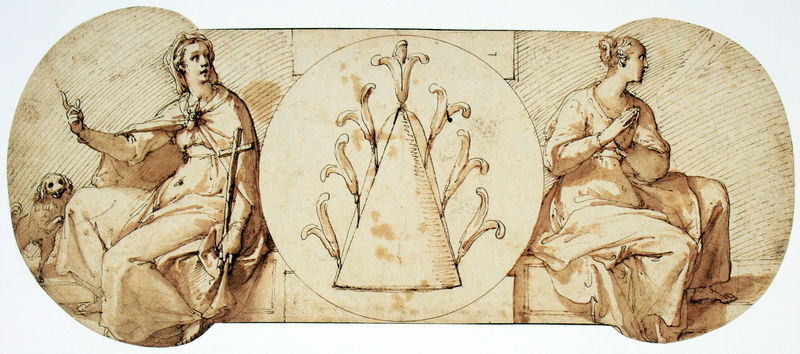
Titel: Allegorie von Glaube und Hoffnung, in der Mitte das Zuccaro Emblem
Künstler: Federico Zuccari
Standort: Los Angeles
Institution: The J. Paul Getty Museum
Schlagwörter: hand, mann, umhang, aquarell, frauen, sitzen, braun, finger, frau, hut, skizze, symbol, zeichnung, blüten, hund, beige, kirche, sitzend, kreis, papst, zeigefinger, barfuss, kreuz, druckgrafik, bleistift, beten, entwurf, pergament, heilige, lilien, da vinci, fibel, frauendarstellung